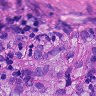
Metastatic tissue present: yes